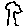
Label: tree